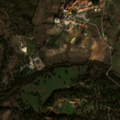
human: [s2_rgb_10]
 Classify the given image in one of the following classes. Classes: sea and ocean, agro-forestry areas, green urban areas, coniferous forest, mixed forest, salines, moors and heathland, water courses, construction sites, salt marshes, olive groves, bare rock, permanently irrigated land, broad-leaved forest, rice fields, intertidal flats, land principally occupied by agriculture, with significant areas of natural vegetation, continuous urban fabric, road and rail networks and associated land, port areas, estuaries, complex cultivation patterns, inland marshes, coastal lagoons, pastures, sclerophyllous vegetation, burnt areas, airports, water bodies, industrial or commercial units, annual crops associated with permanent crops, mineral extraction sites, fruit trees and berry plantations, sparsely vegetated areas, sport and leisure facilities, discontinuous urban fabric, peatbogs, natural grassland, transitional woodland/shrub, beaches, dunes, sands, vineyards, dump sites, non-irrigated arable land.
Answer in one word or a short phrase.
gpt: discontinuous urban fabric, olive groves, pastures, annual crops associated with permanent crops, agro-forestry areas, broad-leaved forest